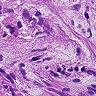
Metastatic tissue present: yes